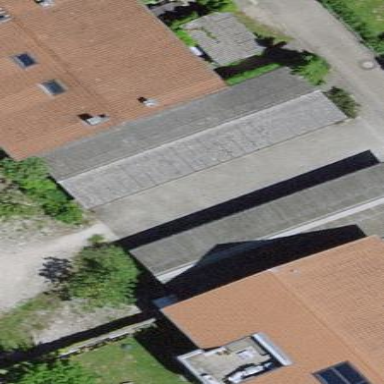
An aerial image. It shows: Group of garages.